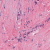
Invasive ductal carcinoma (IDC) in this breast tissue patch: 1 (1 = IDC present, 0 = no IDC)